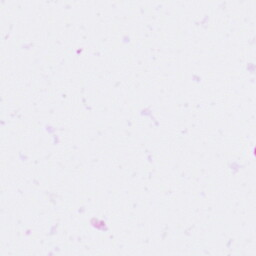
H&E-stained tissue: Pancreatic